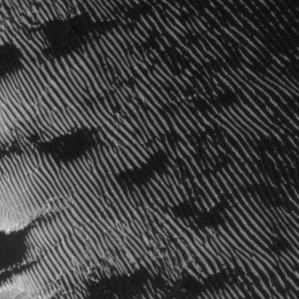
Label: frost